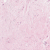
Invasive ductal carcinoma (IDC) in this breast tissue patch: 0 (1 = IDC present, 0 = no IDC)